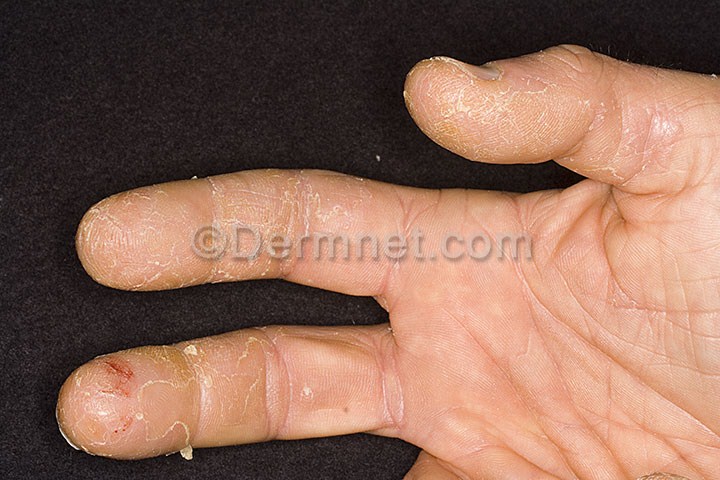
Disease: Psoriasis pictures Lichen Planus and related diseases